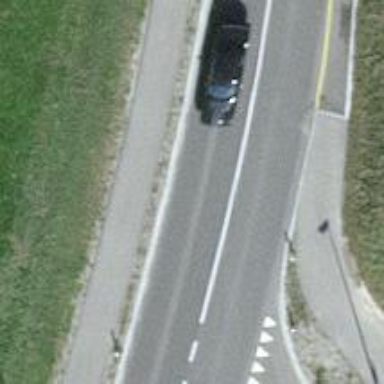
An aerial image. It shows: Secondary road with asphalt surface.